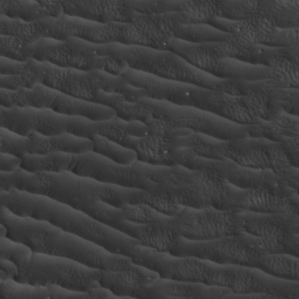
Label: non_frost